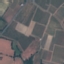
Label: PermanentCrop